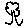
Label: tree